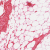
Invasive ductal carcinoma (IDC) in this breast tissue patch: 0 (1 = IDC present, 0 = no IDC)